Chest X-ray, AP view. Patient: 42 years old, sex M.
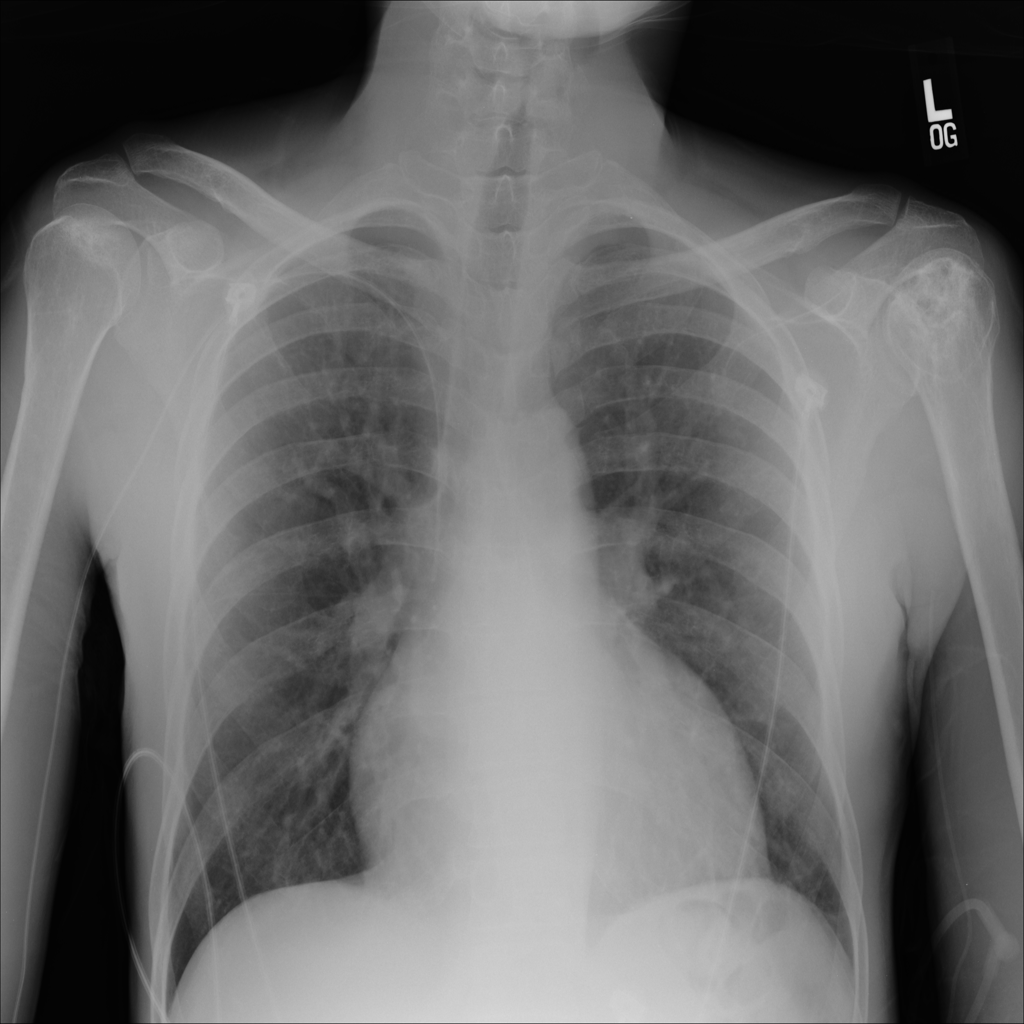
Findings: No Finding